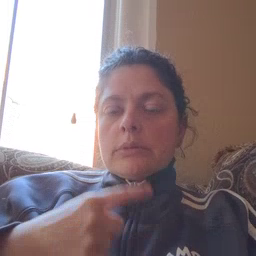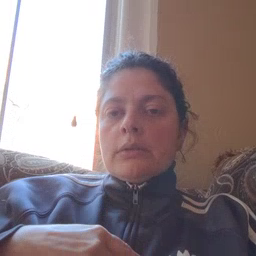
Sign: say